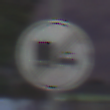
Verkehrszeichen: EndeUeberholverbotKraftfahrzeuge
Umgebung: Outdoor, Suburban
Tageszeit: Night
Wetter: PartlyCloudy
Licht: Artificial
Jahreszeit: NotSpecified
Kontrast: HighContrast